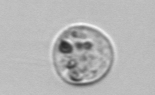
Label: Amoeba